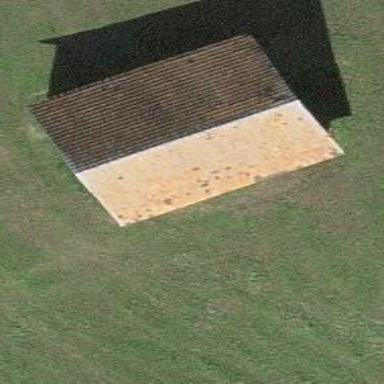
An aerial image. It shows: Barn.